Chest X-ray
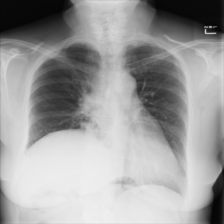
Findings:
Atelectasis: negative
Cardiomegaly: negative
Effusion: positive
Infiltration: negative
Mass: positive
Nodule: negative
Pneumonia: negative
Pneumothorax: negative
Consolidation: negative
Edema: negative
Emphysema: negative
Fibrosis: negative
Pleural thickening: negative
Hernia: negative